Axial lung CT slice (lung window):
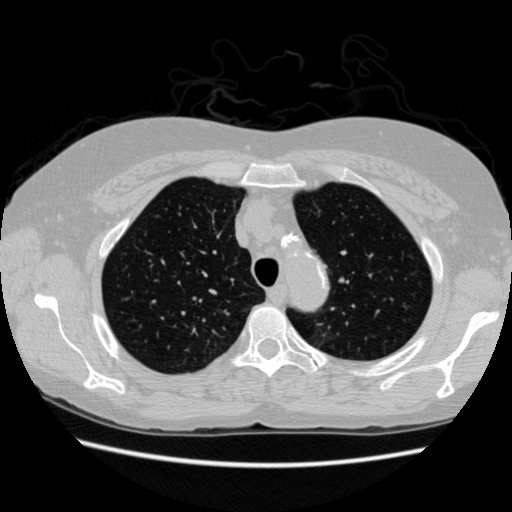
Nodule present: no